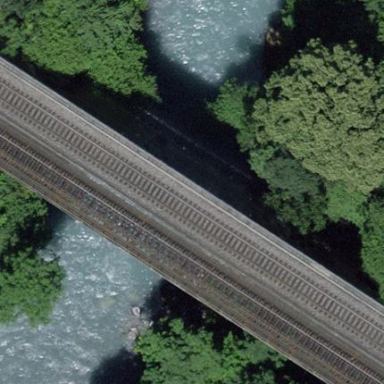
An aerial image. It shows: Man-made bridge.